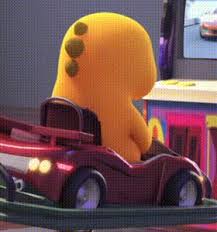
Label: nailong